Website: lowes
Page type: review-order
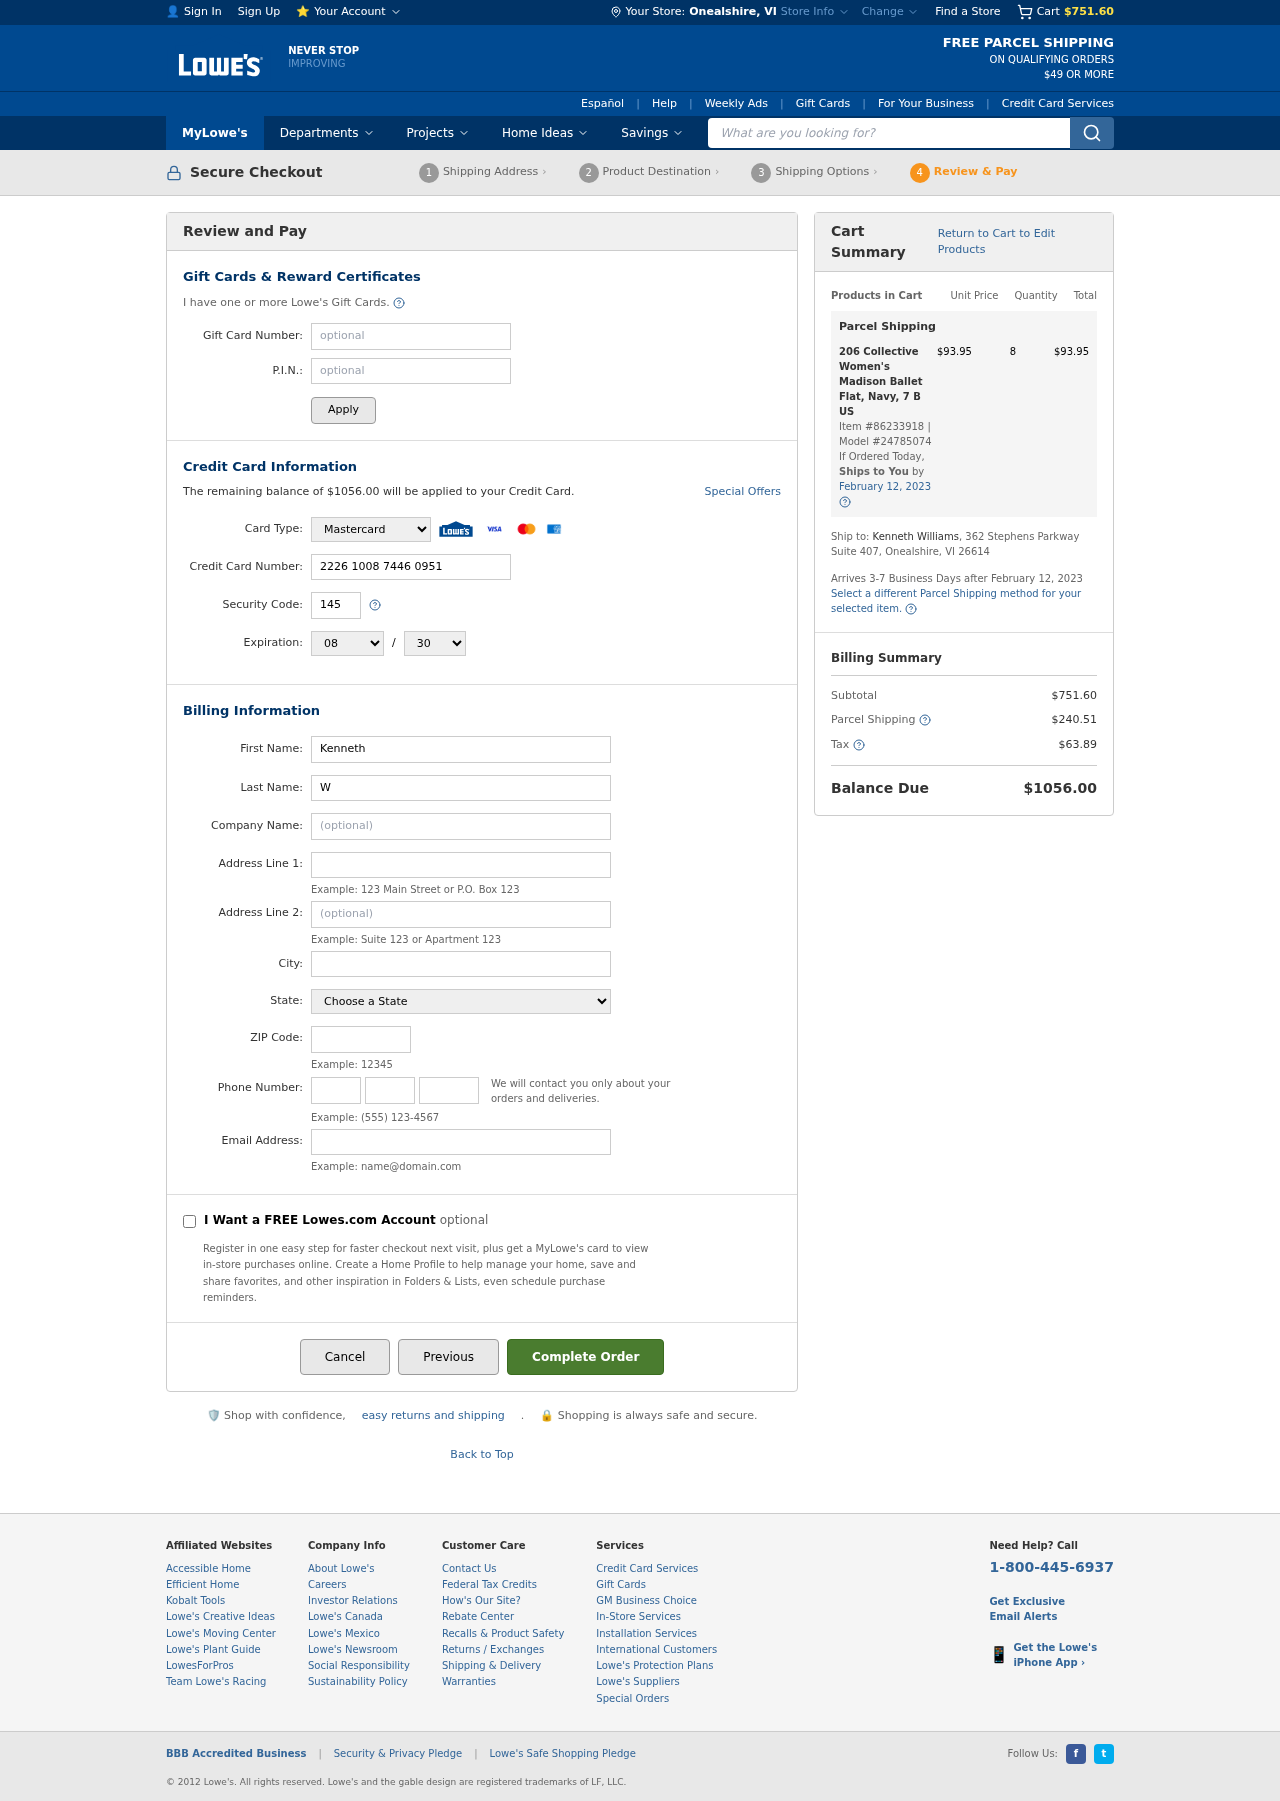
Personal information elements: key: PII_CARD_CVV
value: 145
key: PII_CARD_EXPIRY_MONTH
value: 08
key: PII_CARD_EXPIRY_YEAR
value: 30
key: PII_CARD_NUMBER
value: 2226 1008 7446 0951
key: PII_CARD_TYPE
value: Mastercard
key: PII_CITY
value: Onealshire
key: PII_CITY_STATE
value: Onealshire, VI
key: PII_COMPANY
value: Adams Group
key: PII_EMAIL
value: kennethwilliams@gmail.com
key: PII_FIRSTNAME
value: Kenneth
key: PII_LASTNAME
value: Williams
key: PII_PHONE_AREA
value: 528
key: PII_PHONE_PREFIX
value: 664
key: PII_PHONE_SUFFIX
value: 2967
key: PII_POSTCODE
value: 26614
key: PII_STATE
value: VI
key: PII_STREET
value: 362 Stephens Parkway Suite 407
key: PII_STREET2
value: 362 Stephens Parkway Suite 407
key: PII_FULLNAME2
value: Kenneth Williams
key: PII_STATE_ABBR
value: VI
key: PII_POSTCODE_FULL
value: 26614
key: PII_CITY_STATE_ZIP
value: Onealshire, VI 26614
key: PII_POSTCODE_NUMERIC
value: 26614
Product elements: key: PRODUCT1_NAME
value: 206 Collective Women's Madison Ballet Flat, Navy, 7 B US
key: PRODUCT1_PRICE
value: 93.95
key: PRODUCT1_QUANTITY
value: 8
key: PRODUCT1_ITEM_NUMBER
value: Item #86233918
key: PRODUCT1_MODEL_NUMBER
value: Model #24785074
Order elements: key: ORDER_SUBTOTAL
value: $751.60
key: ORDER_BALANCE_DUE
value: $1056.00
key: ORDER_SHIPPING_DATE
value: February 12, 2023
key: ORDER_ITEM_TOTAL
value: $93.95
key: ORDER_SHIPPING_DATE2
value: February 12, 2023
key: ORDER_SHIPPING_COST
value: $240.51
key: ORDER_TAX
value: $63.89
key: ORDER_TOTAL
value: $1056.00
Search elements: key: HEADER_SEARCH
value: What are you looking for?